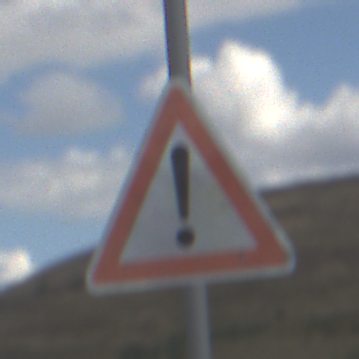
Verkehrszeichen: Gefahrenstelle
Umgebung: Outdoor, Nature
Tageszeit: Midday
Wetter: PartlyCloudy
Licht: Natural
Jahreszeit: NotSpecified
Kontrast: LowContrast